Question: I want to put in a background image, and above the background image I want to superimpose a transparent picturebox and tried to put the second picturebox like so:
'''
pictureBox2.BackColor = Color.Transparent;
'''
But it did not work. Basically, I would like to do this:

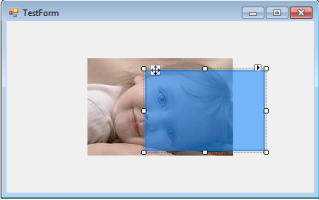
Answer: Transparency in <URL> isn't implemented as one would expect. Having a transparent background actually means that a control uses the background of its parent. This means that you need to make your overlay control a child of the original picture box:
'''
PictureBox overlay = new PictureBox();
overlay.Dock = DockStyle.Fill;
overlay.BackColor = Color.FromArgb(128, Color.Blue);
pictureBox2.Controls.Add(overlay);
'''
If you want the overlay picture box to contain a transparent image you need to actually change the image:
'''
PictureBox overlay = new PictureBox();
overlay.Dock = DockStyle.Fill;
overlay.BackColor = Color.Transparent;
Bitmap transparentImage = new Bitmap(overlayImage.Width, overlayImage.Height);
using (Graphics graphics = Graphics.FromImage(transparentImage))
{
ColorMatrix matrix = new ColorMatrix();
matrix.Matrix33 = 0.5f;
ImageAttributes attributes = new ImageAttributes();
attributes.SetColorMatrix(matrix, ColorMatrixFlag.Default, ColorAdjustType.Bitmap);
graphics.DrawImage(overlayImage, new Rectangle(0, 0, transparentImage.Width, transparentImage.Height), 0, 0, overlayImage.Width, overlayImage.Height, GraphicsUnit.Pixel, attributes);
}
overlay.Image = transparentImage;
pictureBox2.Controls.Add(overlay);
'''